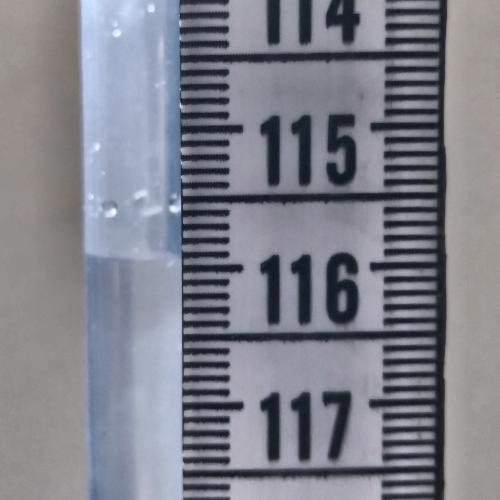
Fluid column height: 115.9 cm